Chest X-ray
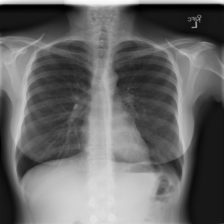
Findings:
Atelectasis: negative
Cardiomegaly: negative
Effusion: negative
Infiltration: negative
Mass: negative
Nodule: negative
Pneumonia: negative
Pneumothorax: negative
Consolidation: negative
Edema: negative
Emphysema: negative
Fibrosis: negative
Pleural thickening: negative
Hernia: negative